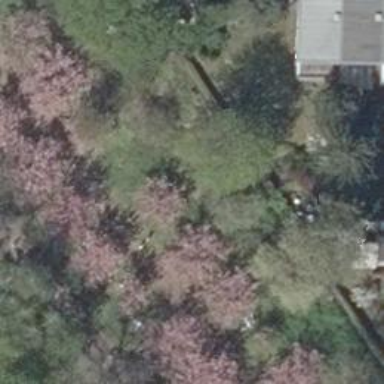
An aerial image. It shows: Row of deciduous broadleaved trees in park setting.